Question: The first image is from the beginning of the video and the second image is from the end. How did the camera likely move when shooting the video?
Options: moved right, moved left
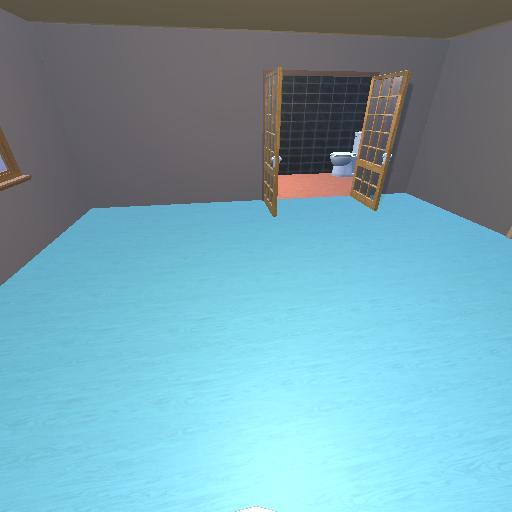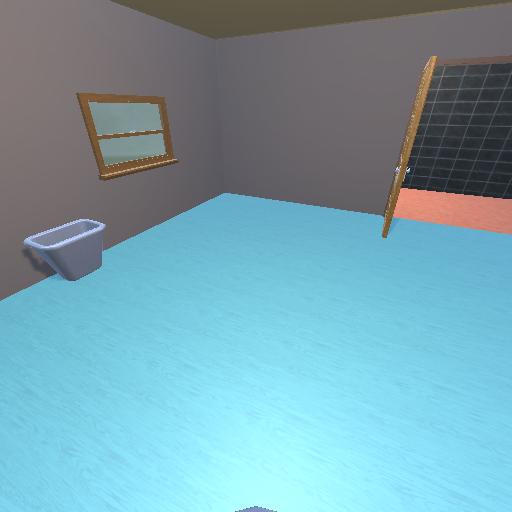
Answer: moved right